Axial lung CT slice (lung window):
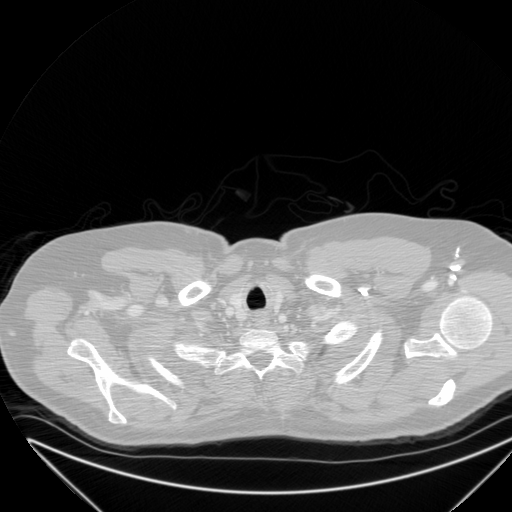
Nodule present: no